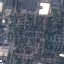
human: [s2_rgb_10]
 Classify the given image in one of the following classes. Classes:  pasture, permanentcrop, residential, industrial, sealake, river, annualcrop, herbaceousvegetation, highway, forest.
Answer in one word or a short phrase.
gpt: Residential